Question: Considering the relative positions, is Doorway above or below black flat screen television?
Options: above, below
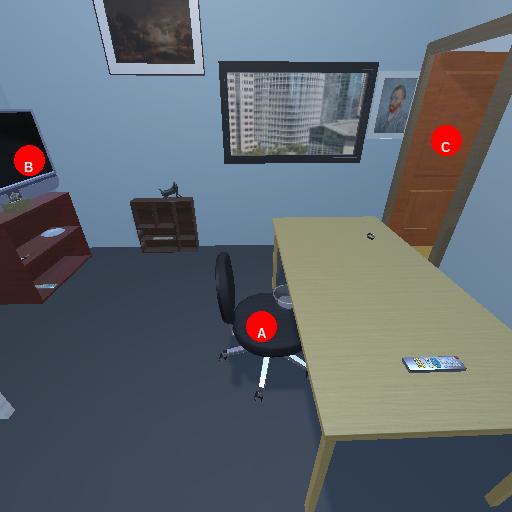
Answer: above